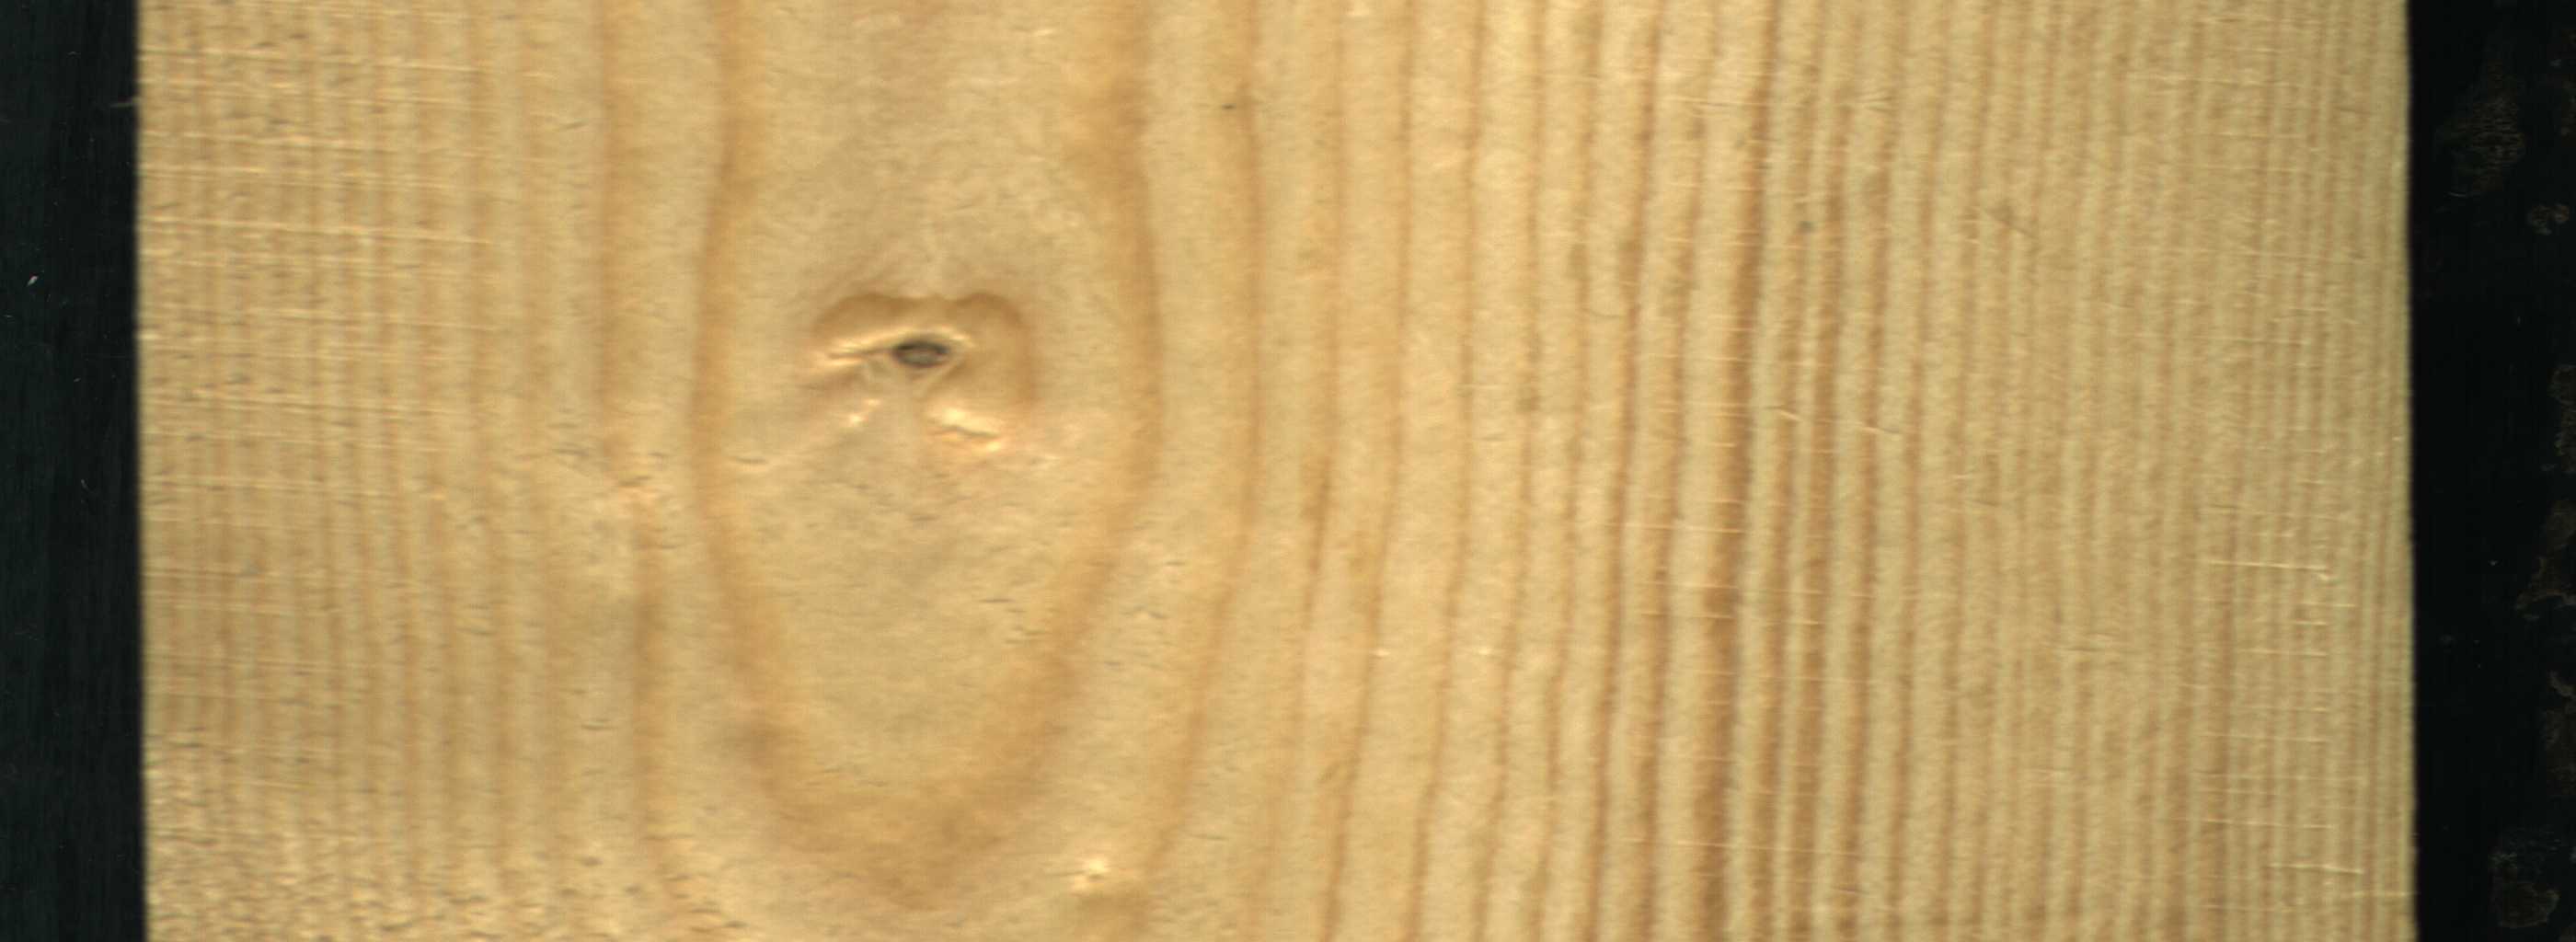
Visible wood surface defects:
Live_Knot